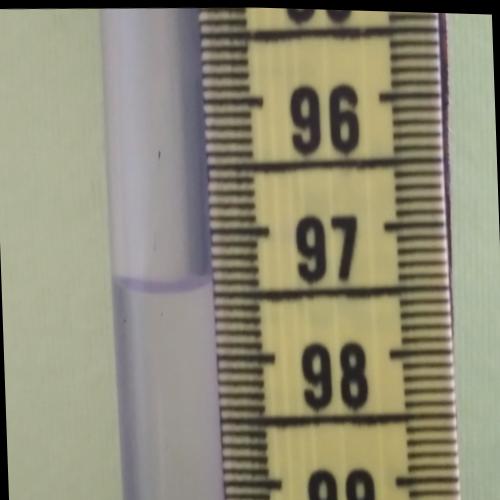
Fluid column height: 97.4 cm